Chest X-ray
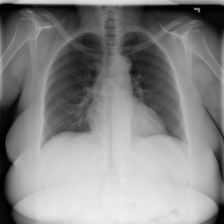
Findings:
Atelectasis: negative
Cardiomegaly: negative
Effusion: negative
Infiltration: positive
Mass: negative
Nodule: negative
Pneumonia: negative
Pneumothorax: negative
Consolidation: negative
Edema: negative
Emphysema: negative
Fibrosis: negative
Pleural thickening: negative
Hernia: negative